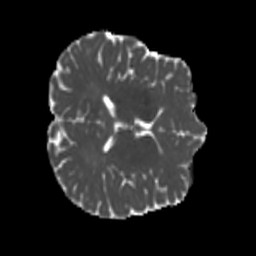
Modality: MD
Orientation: axial
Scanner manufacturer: siemens
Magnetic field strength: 3 T
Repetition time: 4 s
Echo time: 0.0594 s